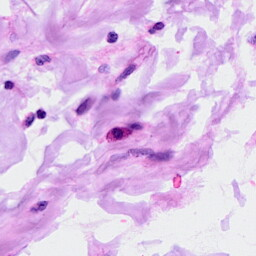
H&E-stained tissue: Ovarian